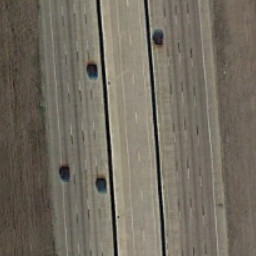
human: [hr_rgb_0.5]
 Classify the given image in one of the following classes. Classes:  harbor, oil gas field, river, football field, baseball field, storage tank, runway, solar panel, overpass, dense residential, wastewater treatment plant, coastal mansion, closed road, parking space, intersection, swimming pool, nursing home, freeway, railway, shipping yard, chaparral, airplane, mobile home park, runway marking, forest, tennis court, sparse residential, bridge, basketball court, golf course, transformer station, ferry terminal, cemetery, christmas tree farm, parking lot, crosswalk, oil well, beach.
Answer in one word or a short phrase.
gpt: freeway